Question: I have a UISearchBar that needs to be compressed (see screenshot) and then expand to a larger size when it is touched or isActive.
How would I go about doing this? Currently my search bar is placed in the view via IB.
thanks

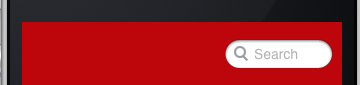
Answer: I would suggest adding a NSNotifcation listener for the keyboard showing/hiding notifications and based on this adjust the UISearchBar frame:
'''
- (void)viewWillAppear:(BOOL)animated
{
[super viewWillAppear:animated];
NSNotificationCenter *nc = [NSNotificationCenter defaultCenter];
[nc addObserver:self selector:@selector(adjustFrame:) name:UIKeyboardWillShowNotification object:nil];
[nc addObserver:self selector:@selector(adjustFrame:) name:UIKeyboardWillHideNotification object:nil];
}
'''
We need to remove the listener when the view is going to disappear:
'''
- (void)viewWillDisappear:(BOOL)animated {
[super viewWillDisappear:animated];
NSNotificationCenter *nc = [NSNotificationCenter defaultCenter];
[nc removeObserver:self name:UIKeyboardWillShowNotification object:nil];
[nc removeObserver:self name:UIKeyboardWillHideNotification object:nil];
}
'''
And now we need the 2 custom functions to adjust the frame:
'''
- (void)adjustFrame:(NSNotification *) notification {
[UIView beginAnimations:nil context:NULL];
[UIView setAnimationDuration:0.3];
[UIView setAnimationBeginsFromCurrentState:YES];
if ([[notification name] isEqual:UIKeyboardWillHideNotification]) {
// revert back to the normal state.
self.searchBar.frame = CGRectMake (100,50,100,self.searchBar.frame.size.Height);
}
else {
//resize search bar
self.searchBar.frame = CGRectMake (10,50,200,self.searchBar.frame.size.Height);
}
[UIView commitAnimations];
}
'''